RGB frame:
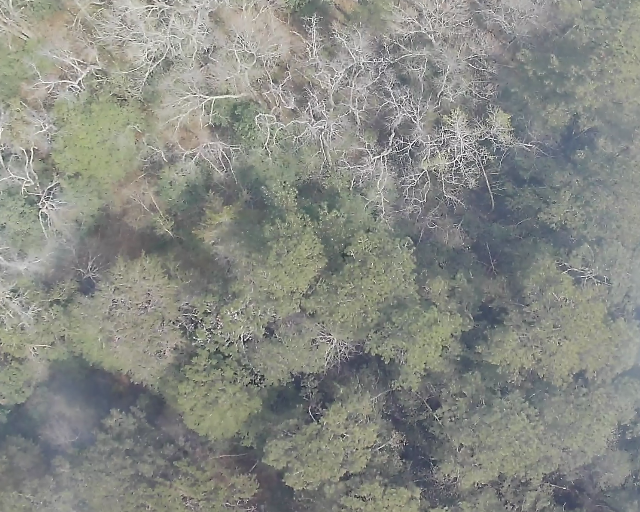
Thermal frame:
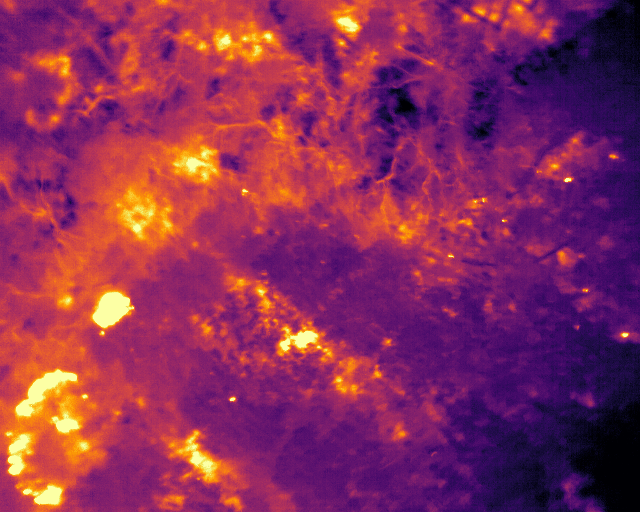
Captured: 2026-02-26 03:41:07
Pixels at or above 80 °C: 342 (fraction of frame: 0.001044)